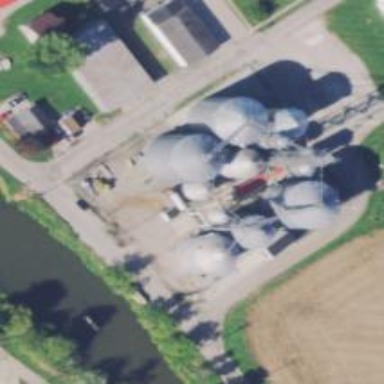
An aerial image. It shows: Silo.